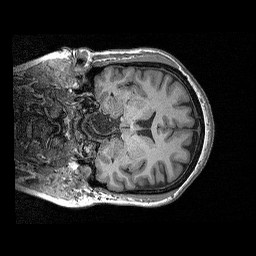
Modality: T1w
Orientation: coronal
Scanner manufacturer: siemens
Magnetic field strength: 3 T
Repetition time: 2.3 s
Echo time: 0.00298 s